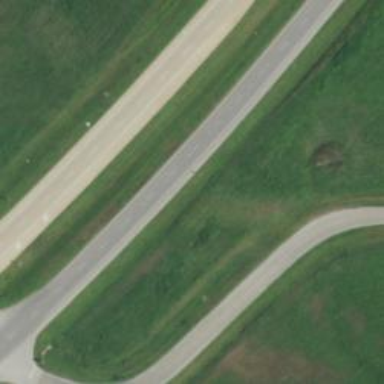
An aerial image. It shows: Trunk highway with expressway features.